Interaction volume radius: 5 \u00c5
Interaction volume height: 45 \u00c5
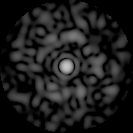
Disorder parameter: 0.8363